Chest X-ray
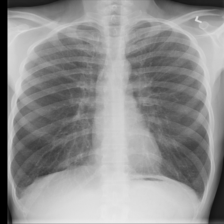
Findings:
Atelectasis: negative
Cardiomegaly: negative
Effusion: negative
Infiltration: negative
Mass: negative
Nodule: negative
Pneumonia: negative
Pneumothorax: positive
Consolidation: negative
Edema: negative
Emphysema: negative
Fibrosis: negative
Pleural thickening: negative
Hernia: negative